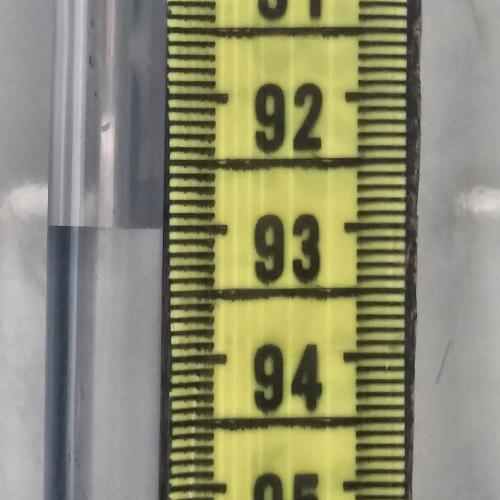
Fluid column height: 93.0 cm